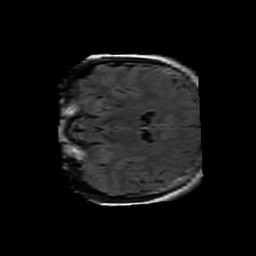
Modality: FLAIR
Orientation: coronal
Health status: ill
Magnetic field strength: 3 T